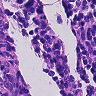
Metastatic tissue present: no